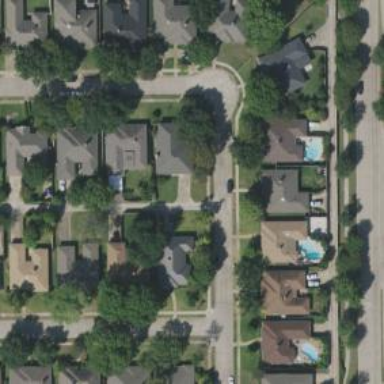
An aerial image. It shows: Alley classified as service road.